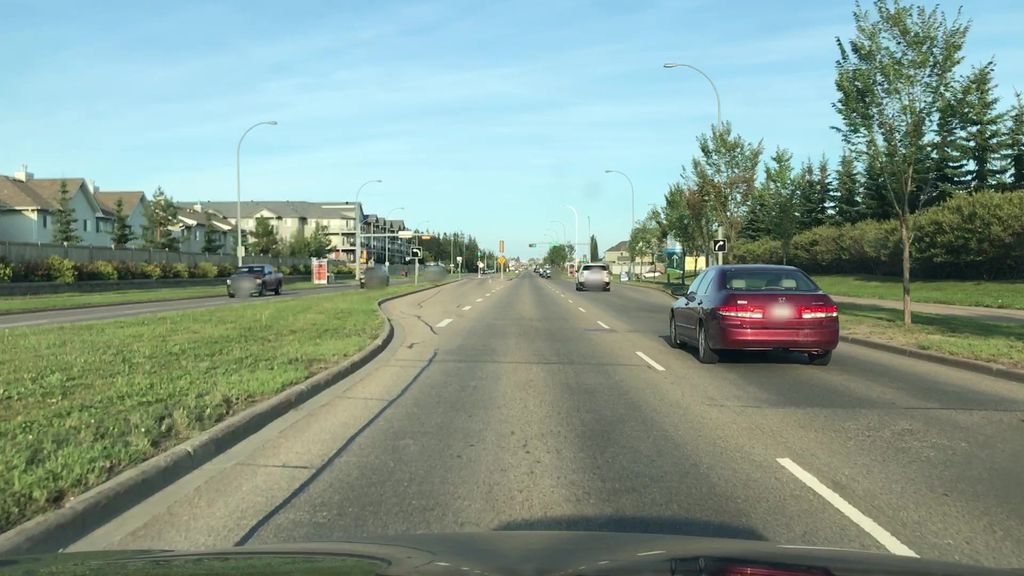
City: edmonton